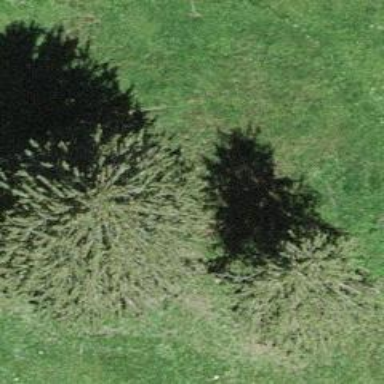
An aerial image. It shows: Evergreen tree with needle-leaved leaves.